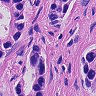
Metastatic tissue present: yes